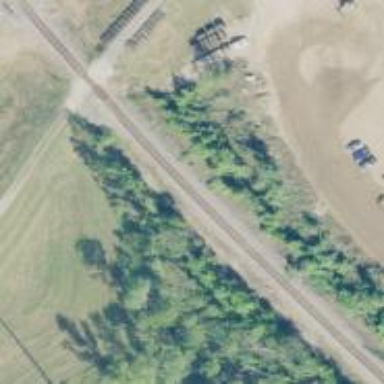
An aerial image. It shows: Railway track.